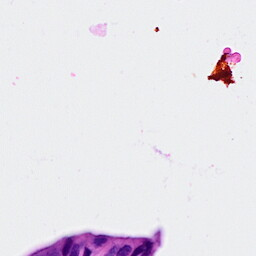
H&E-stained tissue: Breast